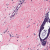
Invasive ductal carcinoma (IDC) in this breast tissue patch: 0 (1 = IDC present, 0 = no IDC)